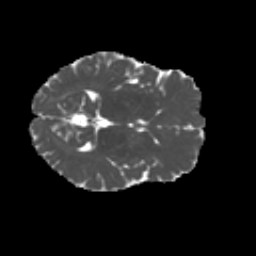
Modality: MD
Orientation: axial
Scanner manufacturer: siemens
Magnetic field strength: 3 T
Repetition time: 4.16 s
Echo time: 0.0806 s